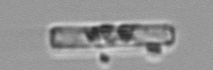
Label: Guinardia_delicatula